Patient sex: F
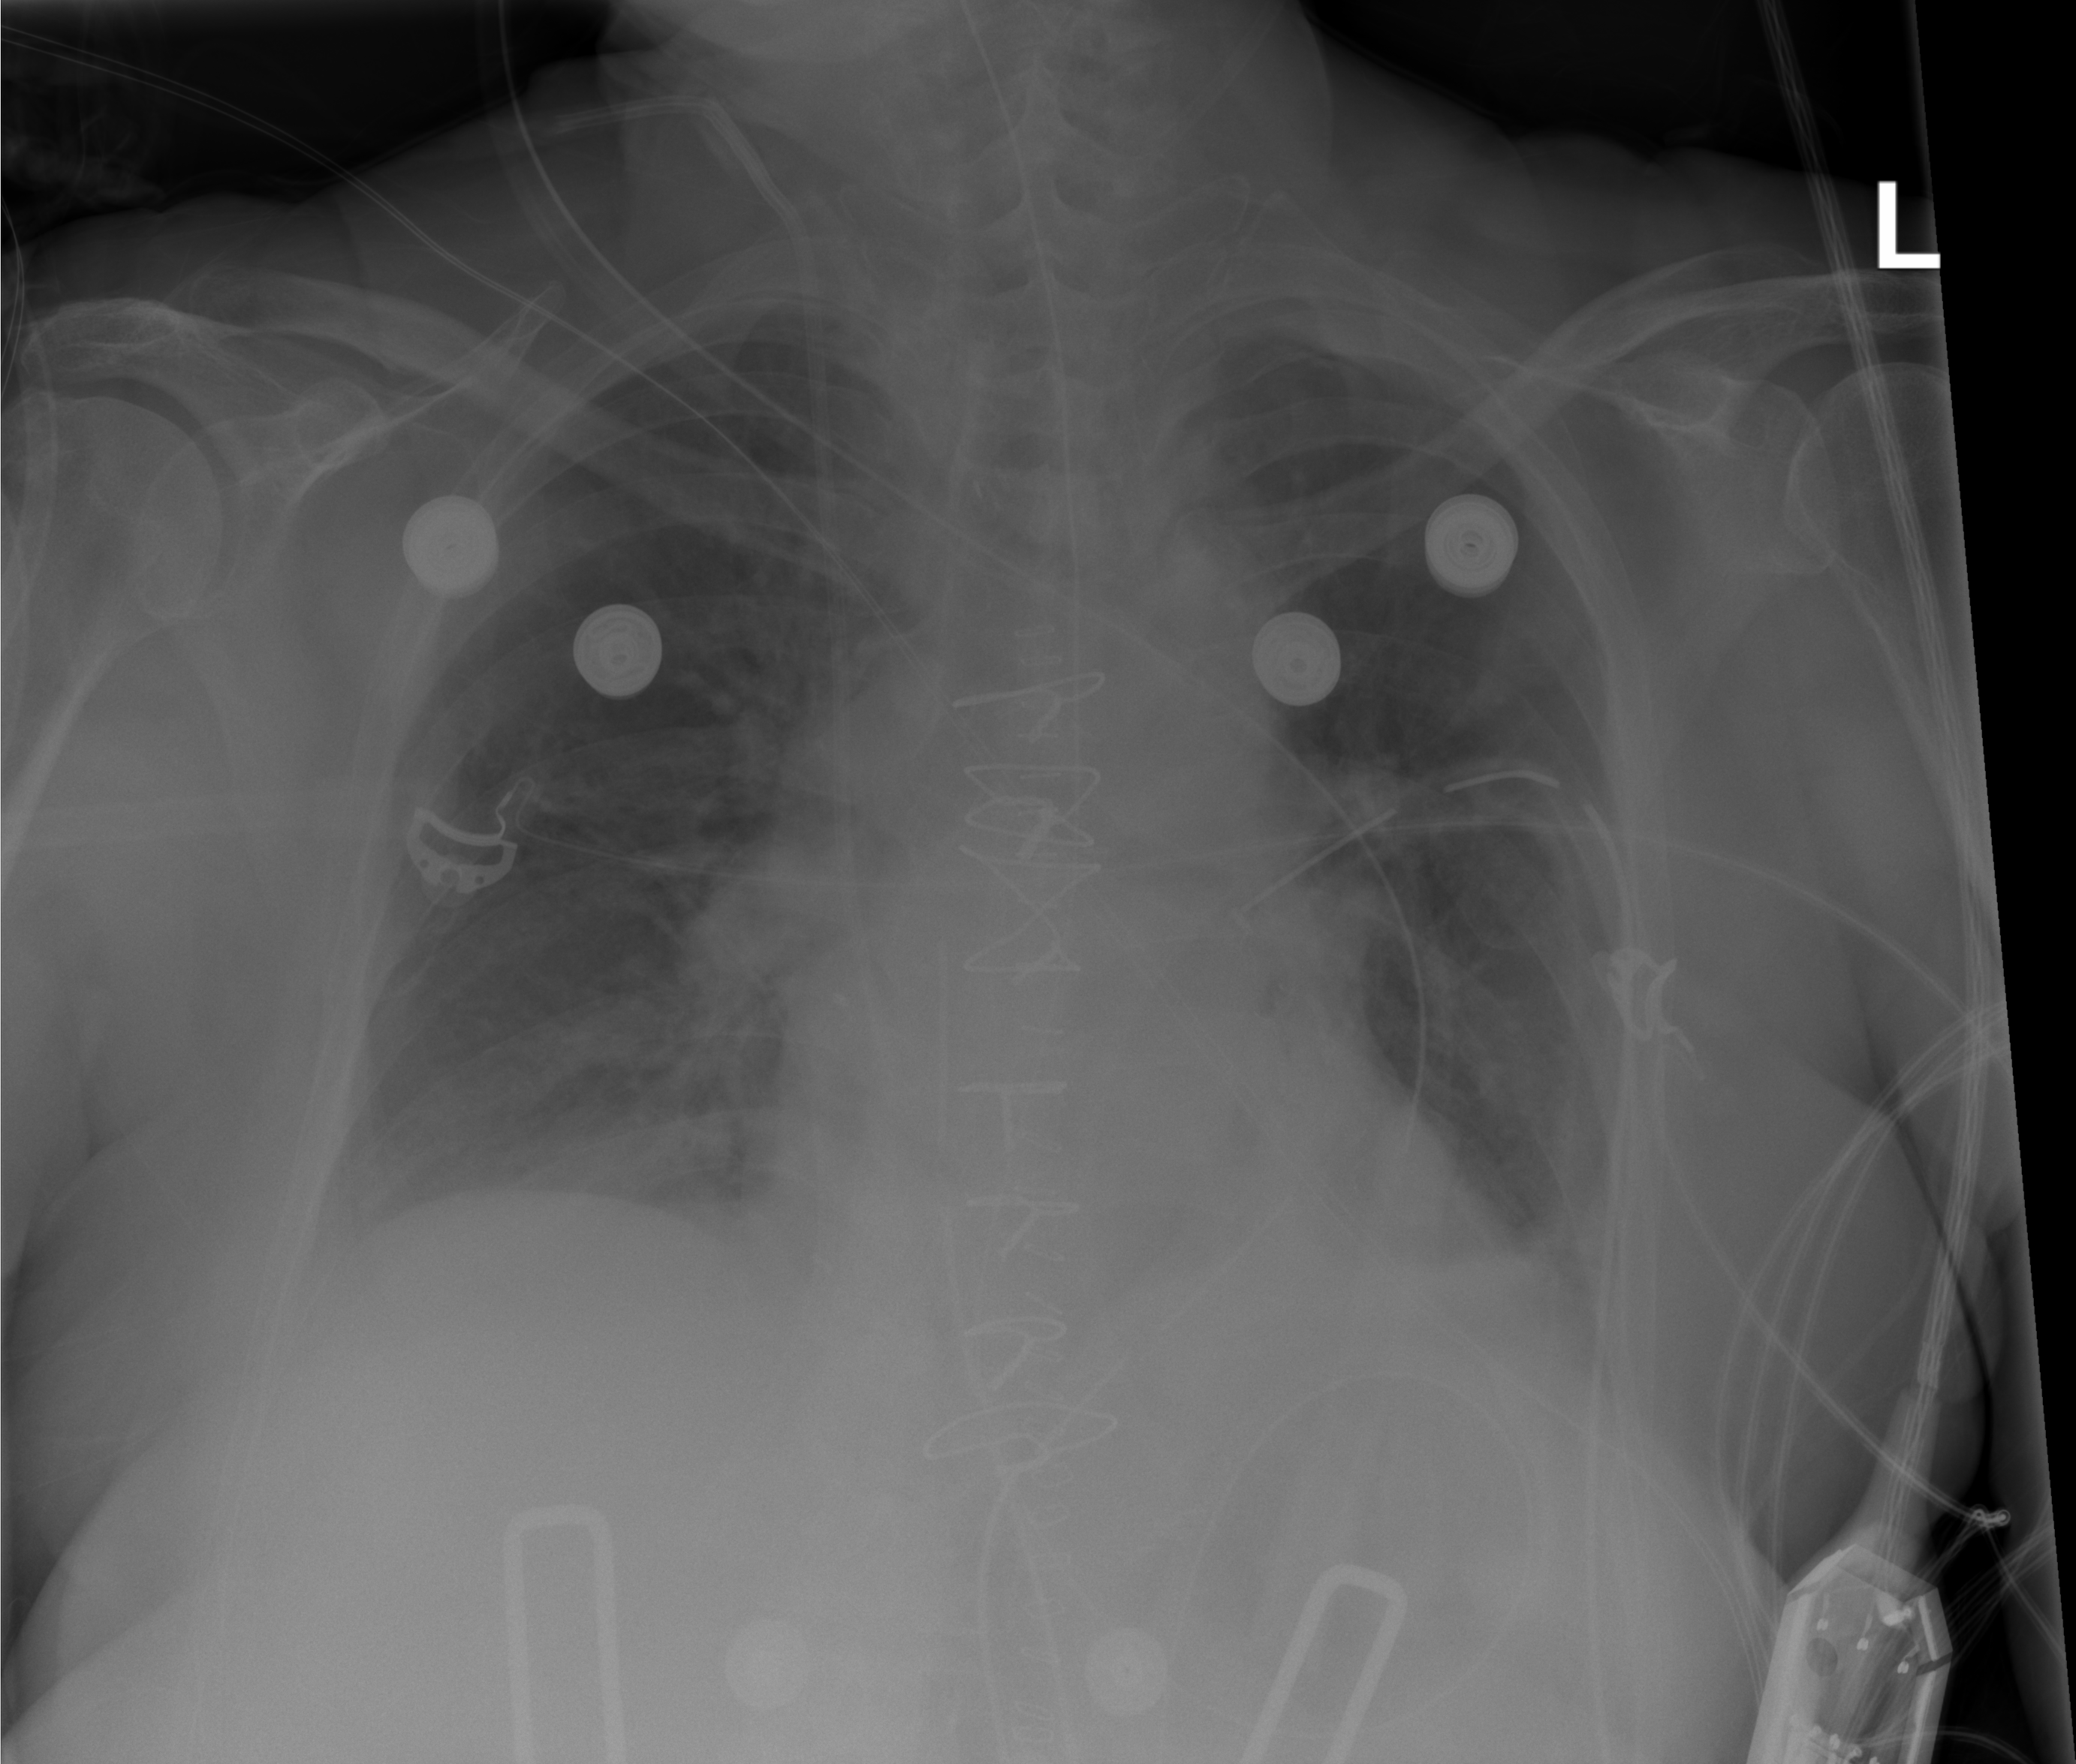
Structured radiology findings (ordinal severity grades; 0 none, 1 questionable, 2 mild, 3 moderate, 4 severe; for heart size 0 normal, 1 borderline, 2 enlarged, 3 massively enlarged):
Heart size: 0
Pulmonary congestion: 0
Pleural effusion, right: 1
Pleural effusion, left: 1
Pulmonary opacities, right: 0
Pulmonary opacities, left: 0
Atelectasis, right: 1
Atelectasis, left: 2